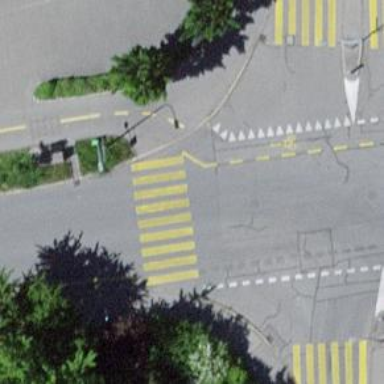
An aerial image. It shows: Uncontrolled crossing on the road.